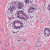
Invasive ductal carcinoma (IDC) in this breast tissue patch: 0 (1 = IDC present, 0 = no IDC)